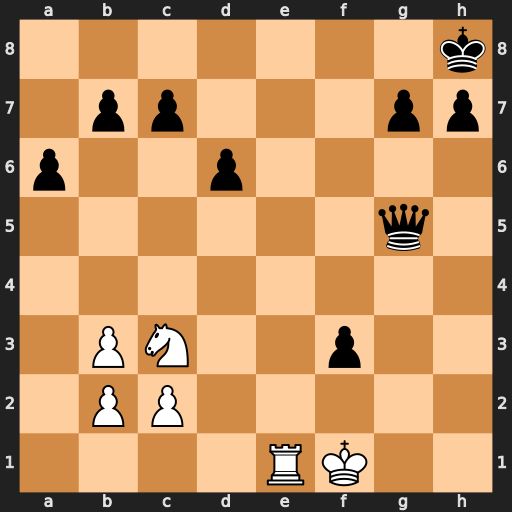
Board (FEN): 7k/1pp3pp/p2p4/6q1/8/1PN2p2/1PP5/4RK2
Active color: w
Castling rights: -
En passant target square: -
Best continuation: Re8#